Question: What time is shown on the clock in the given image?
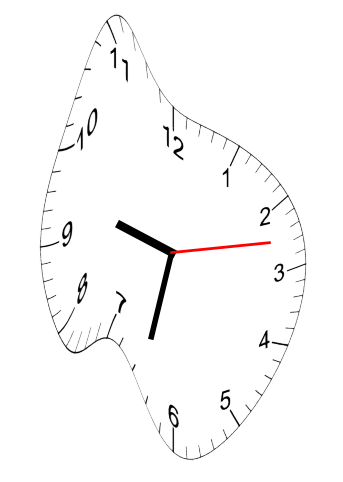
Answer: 09:32:13